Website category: jobs
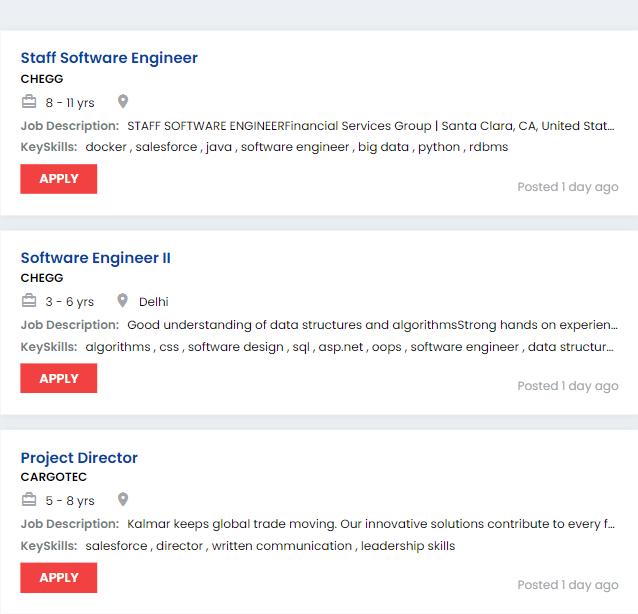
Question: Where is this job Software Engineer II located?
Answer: Delhi

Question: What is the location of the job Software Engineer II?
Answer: Delhi

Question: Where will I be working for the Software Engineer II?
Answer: Delhi

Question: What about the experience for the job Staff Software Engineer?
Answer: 8 - 11 yrs

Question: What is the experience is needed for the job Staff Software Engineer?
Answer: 8 - 11 yrs

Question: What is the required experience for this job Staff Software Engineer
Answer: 8 - 11 yrs

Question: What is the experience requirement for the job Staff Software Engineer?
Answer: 8 - 11 yrs

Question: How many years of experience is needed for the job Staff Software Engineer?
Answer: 8 - 11 yrs

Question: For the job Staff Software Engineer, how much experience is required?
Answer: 8 - 11 yrs

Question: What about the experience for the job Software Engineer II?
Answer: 3 - 6 yrs

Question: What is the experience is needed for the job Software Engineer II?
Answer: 3 - 6 yrs

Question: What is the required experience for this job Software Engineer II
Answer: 3 - 6 yrs

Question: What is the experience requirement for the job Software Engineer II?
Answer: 3 - 6 yrs

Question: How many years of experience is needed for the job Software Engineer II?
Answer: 3 - 6 yrs

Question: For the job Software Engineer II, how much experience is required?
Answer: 3 - 6 yrs

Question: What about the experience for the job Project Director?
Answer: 5 - 8 yrs

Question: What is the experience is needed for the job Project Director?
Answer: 5 - 8 yrs

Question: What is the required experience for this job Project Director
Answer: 5 - 8 yrs

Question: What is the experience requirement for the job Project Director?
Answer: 5 - 8 yrs

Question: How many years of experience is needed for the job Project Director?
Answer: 5 - 8 yrs

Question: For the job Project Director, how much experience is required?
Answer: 5 - 8 yrs

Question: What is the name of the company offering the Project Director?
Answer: CARGOTEC

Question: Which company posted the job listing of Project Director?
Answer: CARGOTEC

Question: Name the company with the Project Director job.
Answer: CARGOTEC

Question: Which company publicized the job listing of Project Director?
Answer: CARGOTEC

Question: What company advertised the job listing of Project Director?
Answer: CARGOTEC

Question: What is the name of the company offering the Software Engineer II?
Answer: CHEGG

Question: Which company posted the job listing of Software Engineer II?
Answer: CHEGG

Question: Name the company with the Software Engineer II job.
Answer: CHEGG

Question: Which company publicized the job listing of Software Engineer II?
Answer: CHEGG

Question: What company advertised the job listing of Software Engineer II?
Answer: CHEGG

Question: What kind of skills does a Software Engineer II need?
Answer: algorithms , css , software design , sql , asp.net , oops , software engineer , data structures , html , mvc , c# , entity framework , team player , javascript , nosql , node.js , web technologies

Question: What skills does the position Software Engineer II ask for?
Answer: algorithms , css , software design , sql , asp.net , oops , software engineer , data structures , html , mvc , c# , entity framework , team player , javascript , nosql , node.js , web technologies

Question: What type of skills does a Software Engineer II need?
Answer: algorithms , css , software design , sql , asp.net , oops , software engineer , data structures , html , mvc , c# , entity framework , team player , javascript , nosql , node.js , web technologies

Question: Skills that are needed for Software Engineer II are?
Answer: algorithms , css , software design , sql , asp.net , oops , software engineer , data structures , html , mvc , c# , entity framework , team player , javascript , nosql , node.js , web technologies

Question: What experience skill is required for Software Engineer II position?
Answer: algorithms , css , software design , sql , asp.net , oops , software engineer , data structures , html , mvc , c# , entity framework , team player , javascript , nosql , node.js , web technologies

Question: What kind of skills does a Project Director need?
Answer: salesforce , director , written communication , leadership skills

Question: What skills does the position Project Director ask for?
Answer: salesforce , director , written communication , leadership skills

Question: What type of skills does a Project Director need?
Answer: salesforce , director , written communication , leadership skills

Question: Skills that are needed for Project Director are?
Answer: salesforce , director , written communication , leadership skills

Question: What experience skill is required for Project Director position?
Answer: salesforce , director , written communication , leadership skills

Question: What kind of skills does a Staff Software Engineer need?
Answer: docker , salesforce , java , software engineer , big data , python , rdbms

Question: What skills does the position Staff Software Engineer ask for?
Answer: docker , salesforce , java , software engineer , big data , python , rdbms

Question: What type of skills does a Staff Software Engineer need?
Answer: docker , salesforce , java , software engineer , big data , python , rdbms

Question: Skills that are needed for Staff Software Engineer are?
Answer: docker , salesforce , java , software engineer , big data , python , rdbms

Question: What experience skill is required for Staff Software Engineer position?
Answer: docker , salesforce , java , software engineer , big data , python , rdbms